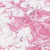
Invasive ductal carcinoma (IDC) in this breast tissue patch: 0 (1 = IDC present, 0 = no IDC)